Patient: sex M, age 26
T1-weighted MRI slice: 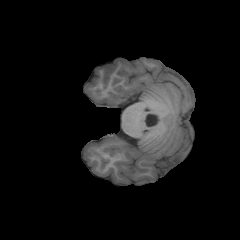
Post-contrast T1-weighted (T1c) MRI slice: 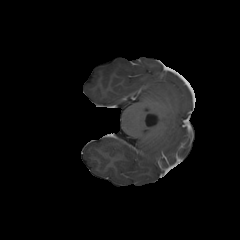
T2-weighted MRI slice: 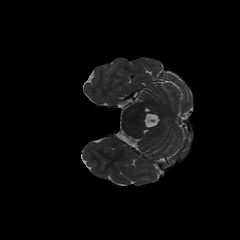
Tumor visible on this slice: no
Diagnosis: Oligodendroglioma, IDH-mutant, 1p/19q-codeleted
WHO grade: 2